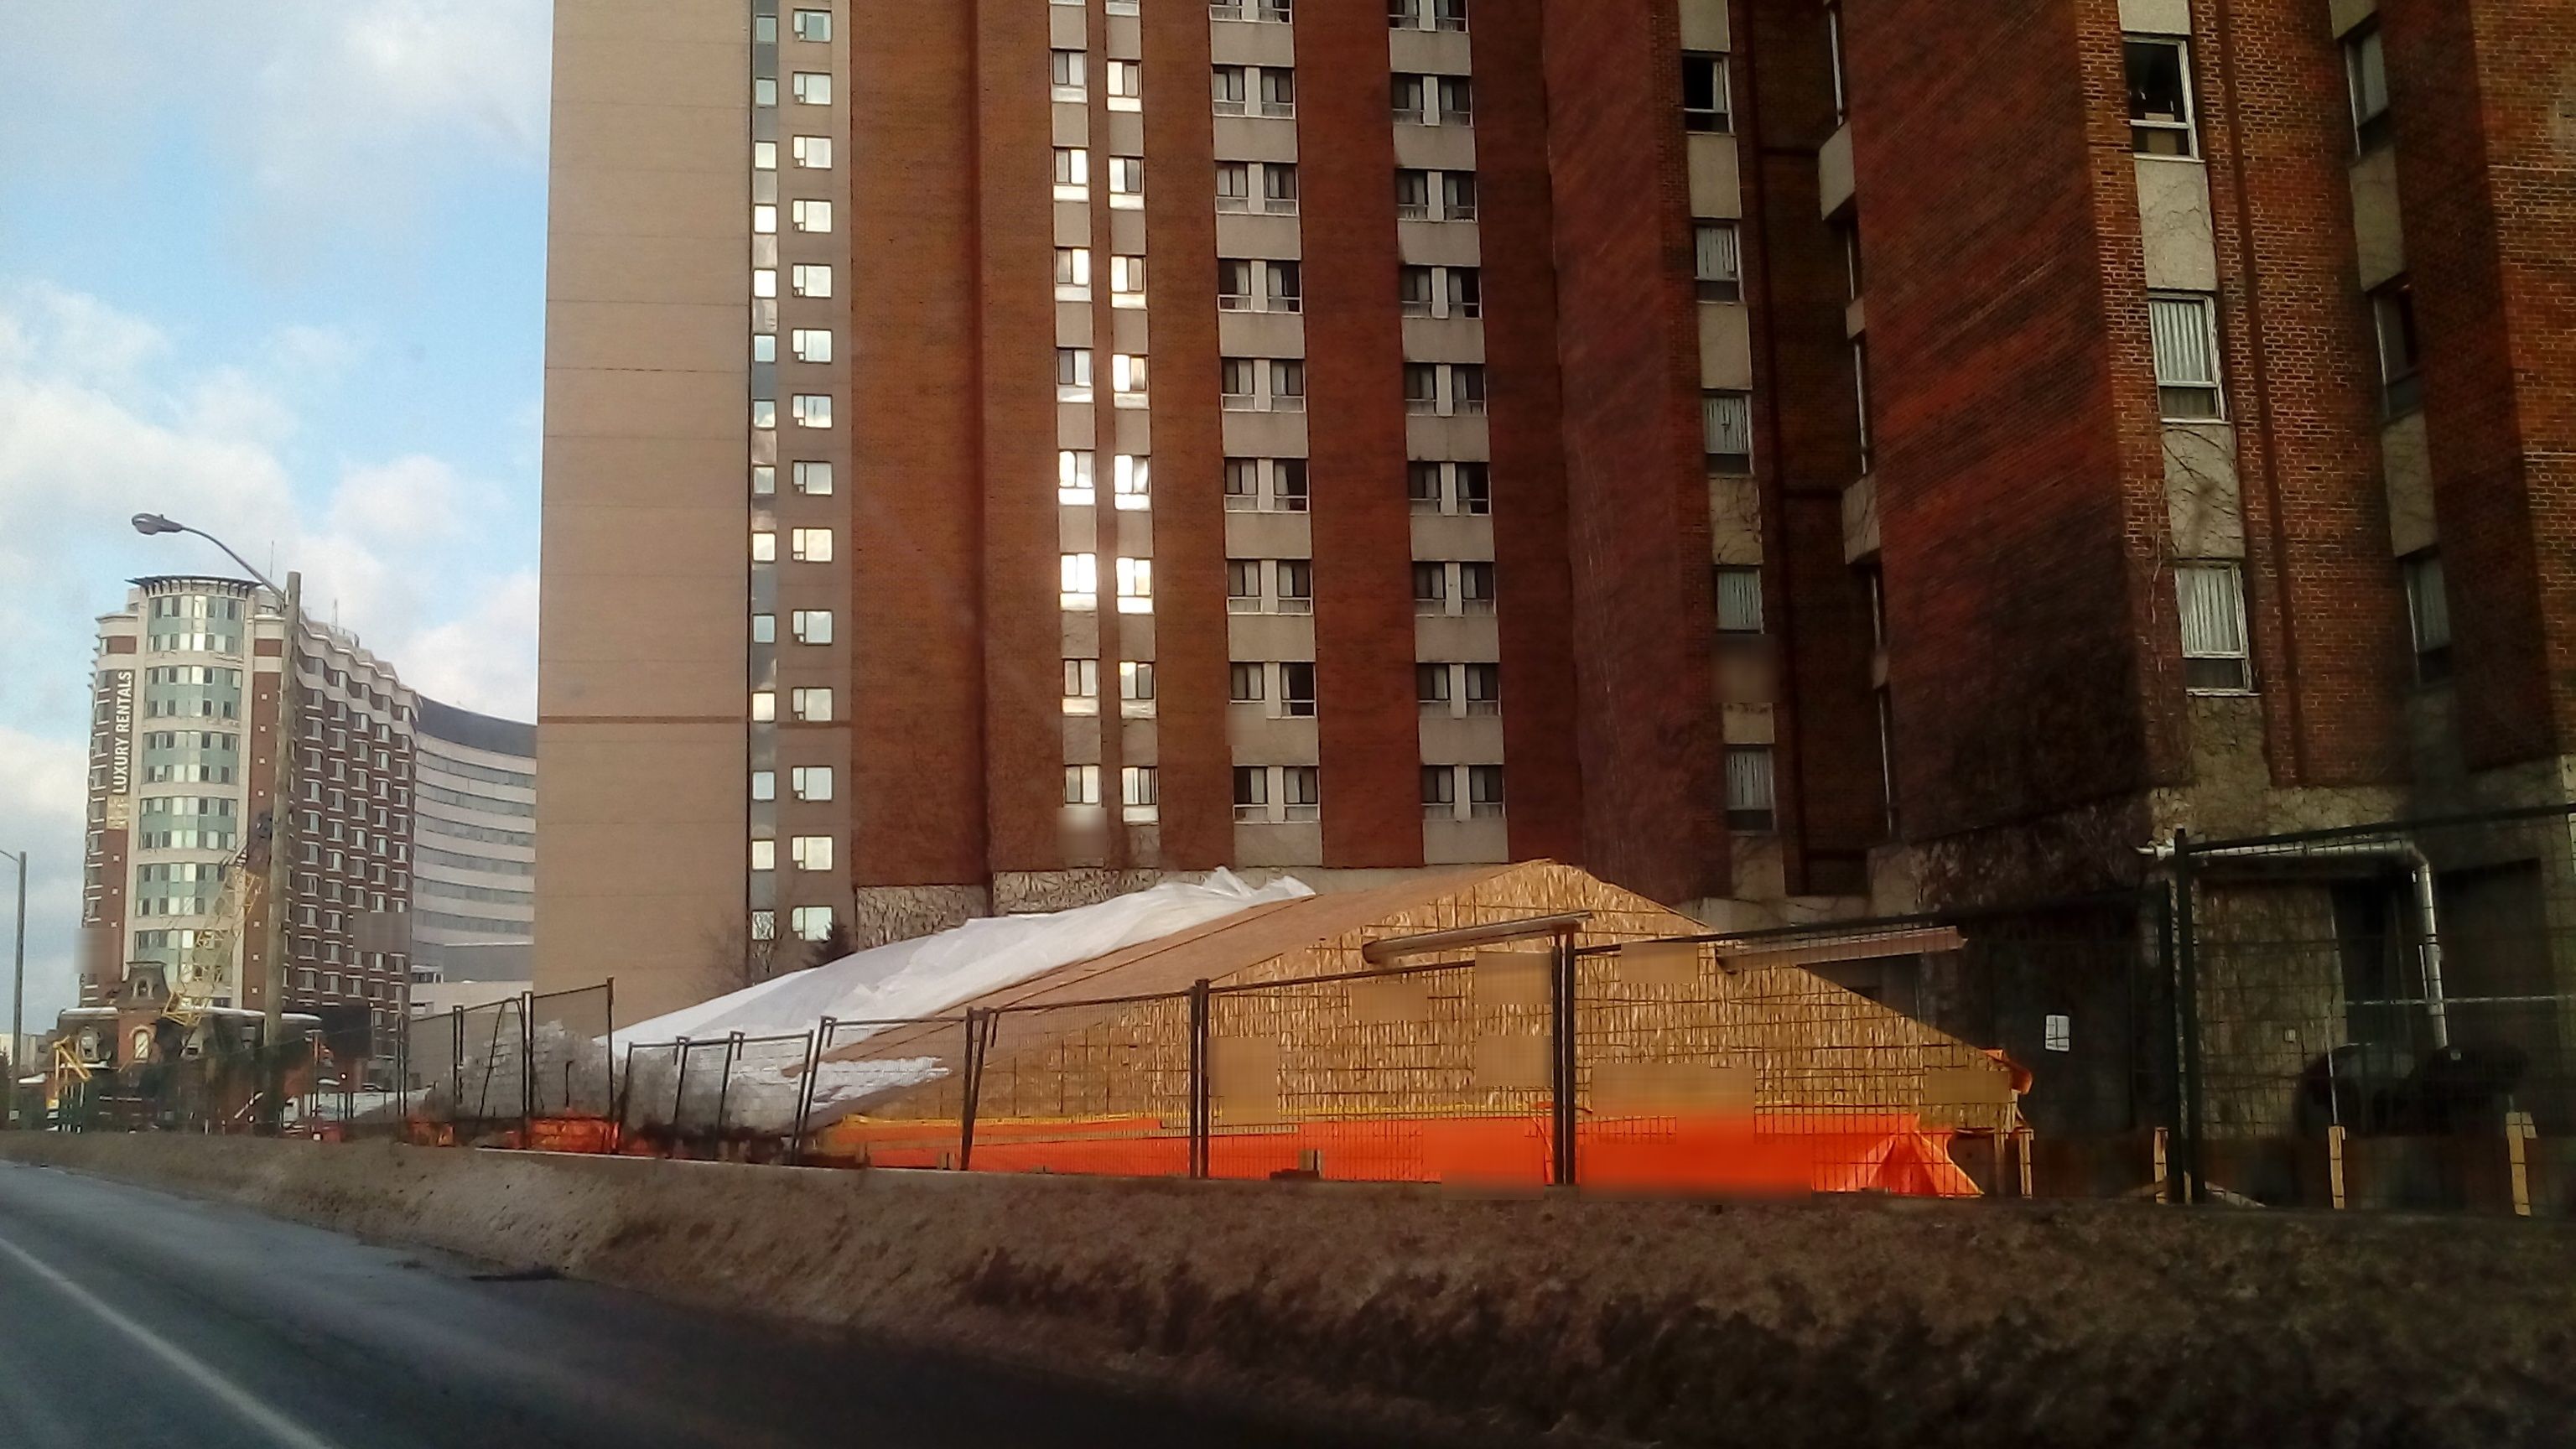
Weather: snowy
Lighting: day
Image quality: good
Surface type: walking surface
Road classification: path, pedestrian
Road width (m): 5, 3
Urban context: urban centre
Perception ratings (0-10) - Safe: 4.06, Lively: 2.85, Beautiful: 1.59, Boring: 5.38, Depressing: 6.65, Wealthy: 8.58